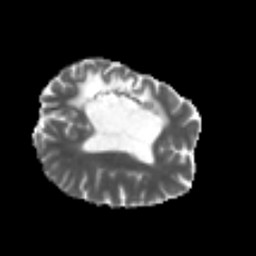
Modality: MD
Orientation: axial
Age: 31
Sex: female
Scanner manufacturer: siemens
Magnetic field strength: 3 T
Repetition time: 4.5 s
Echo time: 0.103 s